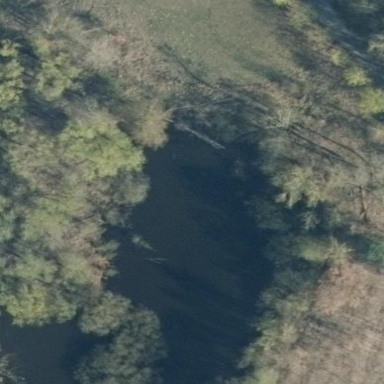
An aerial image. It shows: Peaceful pond surrounded by nature.